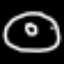
Label: donut